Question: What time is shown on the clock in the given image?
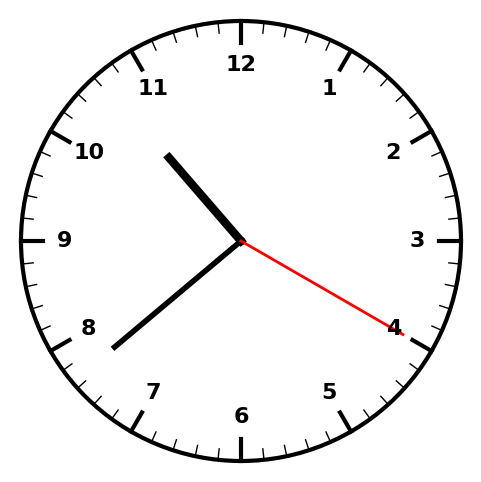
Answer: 10:38:20